Question: I have a navbar and I made a border for it and I'm trying to wrap the border around the nav bar which should be super easy but for some reason I can't get it to line up right. This is how it looks now:

This is the HTML (and some PHP):
'''
<div style="background: url(/images/nav.png) top left no-repeat; width:1044px; height:60px; margin-left:auto; margin-right:auto;">
<nav>
<ul>
<a href=""><li class="first">Home</li></a>
<li class="space"></li>
<a href=""><li class="
<?php
if (in_array($role,array('Top','top'))) {
echo 'selected';
}
?>
">Top Lane</li></a>
<li class="space"></li>
<a href=""><li class="
<?php
if (in_array($role,array('Middle','middle'))) {
echo 'selected';
}
?>
">Mid Lane</li></a>
<li class="space"></li>
<a href="e"><li class="
<?php
if (in_array($role,array('Jungle','jungle'))) {
echo 'selected';
}
?>
">Jungle</li></a>
<li class="space"></li>
<a href=""><li class="
<?php
if (in_array($role,array('ADC','adc','Adc'))) {
echo 'selected';
}
?>
">AD Carry</li></a>
<li class="space"></li>
<a href=""><li class="
<?php
if (in_array($role,array('Support','support'))) {
echo 'selected';
}
?>
">Support</li></a>
<li class="space"></li>
<li style="float:right; cursor:auto;">
<form action="" method="get">
<select name="region" id="region" onchange='getSelectedValue();'>
<option value="" selected>Choose Your Region</option>
<option value="NA">NA</option>
<option value="EUW">EUW</option>
<option value="EUNE">EUNE</option>
<option value="TR">TR</option>
<option value="RU">RU</option>
<option value="OCE">OCE</option>
<option value="LAS">LAS</option>
<option value="LAN">LAN</option>
<option value="BR">BR</option>
</select>
<input name="summoner" id="summoner" placeholder="Enter Summoner Name" type="text">
<input type="submit" value="Search!">
</form>
</li>
</ul>
</nav>
</div>
'''
and the stylesheet for the nav bar:
'''
nav {
margin-left: auto;
margin-right: auto;
text-align: left;
background:url(/images/marble.jpg) top left;
background-color: #0b0b0b;
margin-top: 15px;
width: 1024px;
height: 40px;
box-shadow: 0px 0px 5px black;
}
nav ul {
list-style: none;
position: relative;
font-size: 15px;
font-family: 'Lucida Sans Unicode', 'Lucida Grande', sans-serif;
height: 40px;
line-height: 250%;
text-shadow: -1px -1px 0 #090909, 1px -1px 0 #090909, -1px 1px 0 #090909, 1px 1px 0 #090909, 2px 2px 3px black;
}
nav ul li {
float: left;
height: 40px;
padding-left: 10px;
padding-right: 10px;
}
nav ul li:hover > ul { display: block }
nav ul li a {
display: block;
text-decoration: none;
}
nav ul ul { display: none }
nav ul li ul li:hover { }
nav ul:after {
content: "";
clear: both;
display: block;
}
nav ul ul {
padding: 0;
position: absolute;
font-size: 14px;
top: 100%;
height: 30px;
margin-top: 0px;
margin-left: -11px;
line-height: 180%;
background-color: #252525;
border: 1px solid black;
box-shadow: 2px 2px 8px black;
}
nav ul li:first-child ul { margin-left: -6px }
nav ul ul li:hover { border-radius: 0 }
nav ul ul li:first-child:hover { border-radius: 0 }
nav ul ul li {
float: left;
color: white;
position: relative;
text-align: center;
height: 30px;
padding-left: 5px;
padding-right: 5px;
border-radius: 4px;
}
nav ul ul li a {
padding: 15px 40px;
color: #fff;
}
nav ul ul li a:hover { background: #848788 }
nav ul ul ul {
top: 0;
position: absolute;
background-color: transparent;
margin-top: 30px;
margin-left: -6px;
font-size: 14px;
line-height: 180%;
box-shadow: 0px 0px 0px black;
border: 0;
border-radius: 0;
}
nav ul a { color: #e6e6e6; }
nav ul a:hover { color: #ea8422 }
nav ul li:hover,
nav ul li a:hover {
cursor: pointer;
text-shadow: 2px 2px 5px black, -1px -1px 0 #090909, 1px -1px 0 #090909, -1px 1px 0 #090909, 1px 1px 0 #090909;
border-radius: 0;
}
nav ul ul ul li {
color: white;
float: none;
position: relative;
display: block;
background-color: #252525;
border: 1px solid black;
border-radius: 2px;
border-bottom: 0;
box-shadow: 2px 2px 8px black;
}
nav ul ul ul li:last-child { border-bottom: 1px solid black }
nav ul ul ul li:first-child:hover { border-radius: 2px }
'''
JSFiddle of the code : <URL>
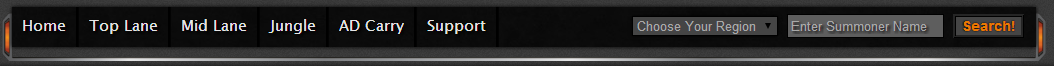
Answer: You're on the right track, but the margin-top on the nav is collapsing. Read more here: <URL>
Instead of positioning the nav with margin, you can use padding on the outer div. <URL>
<URL>
'''
div {
padding: 10px;
}
'''